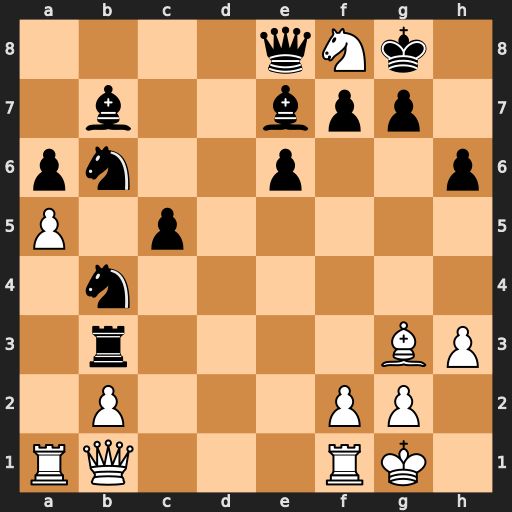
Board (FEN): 4qNk1/1b2bpp1/pn2p2p/P1p5/1n6/1r4BP/1P3PP1/RQ3RK1
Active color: w
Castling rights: -
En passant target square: -
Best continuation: Qh7+ Kxf8 Qh8#